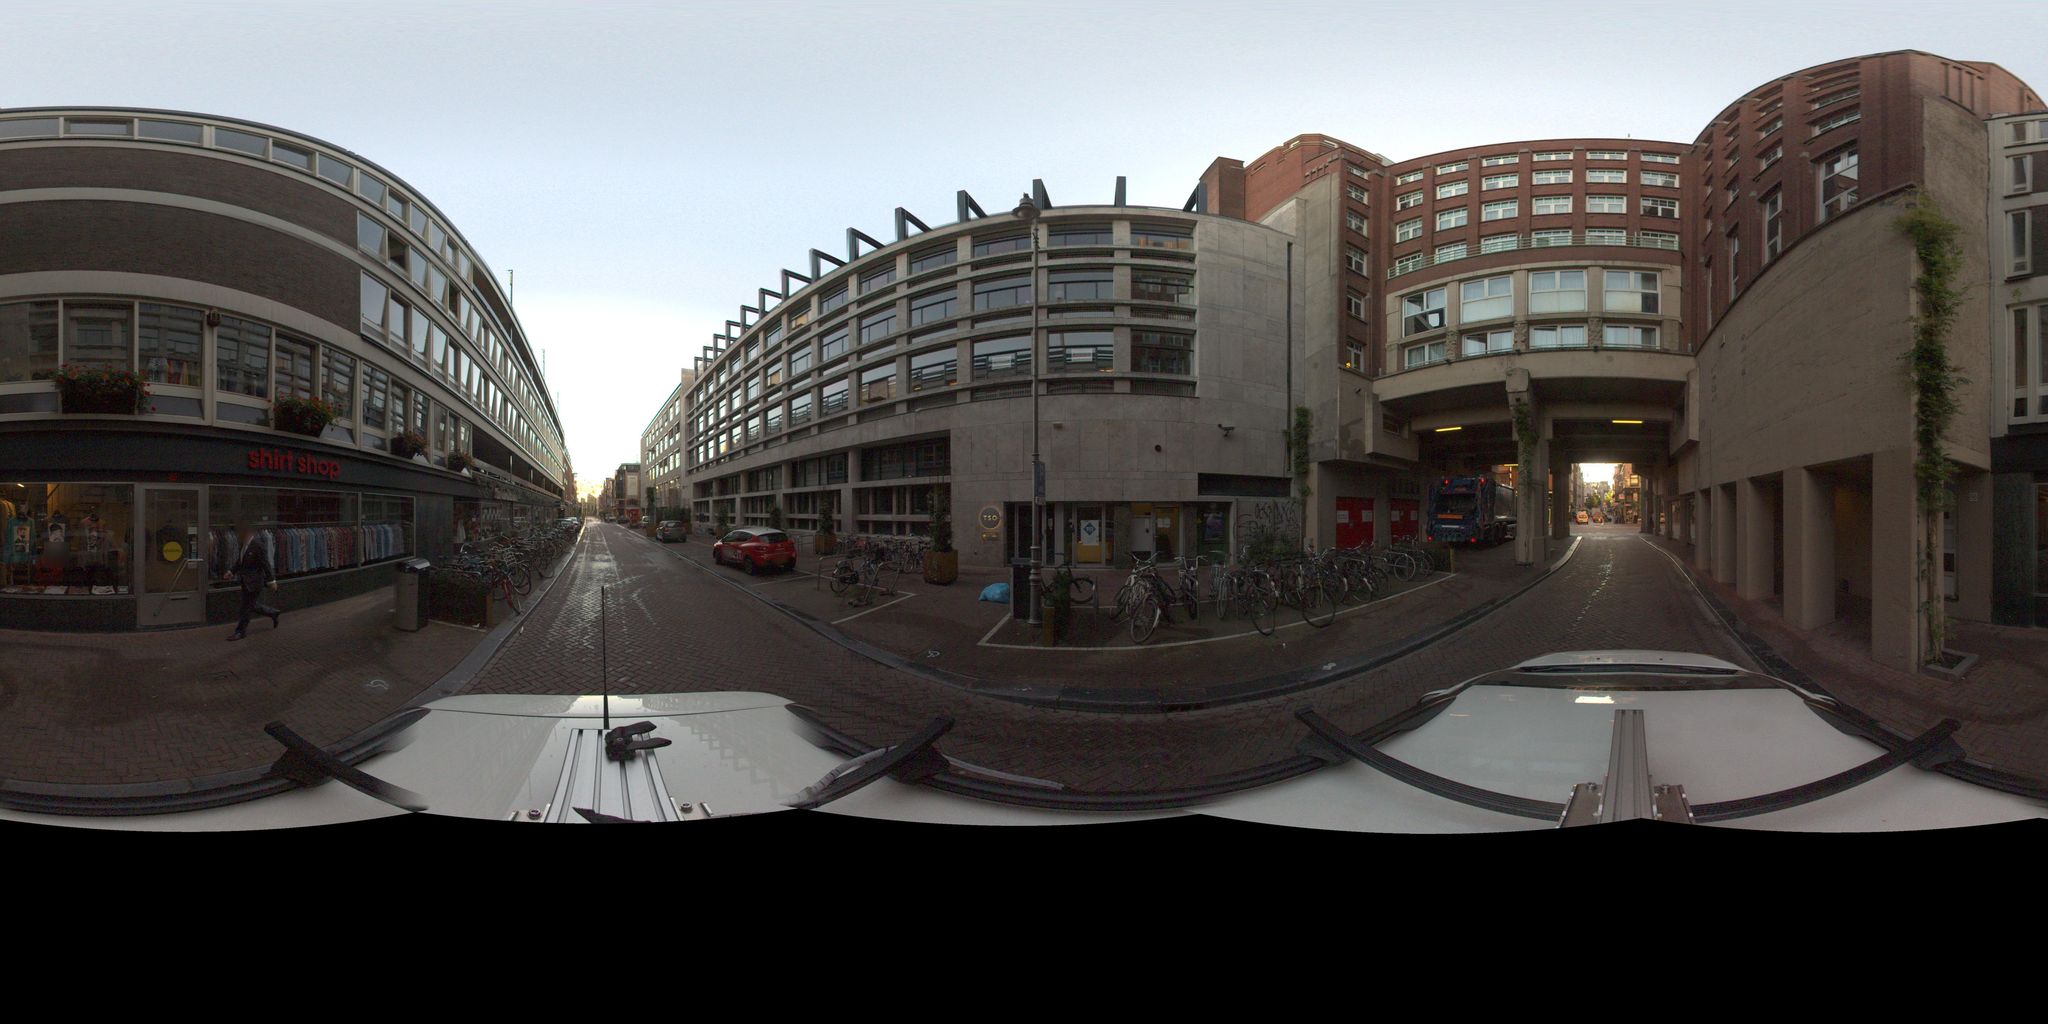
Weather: clear
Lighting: day
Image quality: good
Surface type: cycling surface
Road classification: unclassified, residential, pedestrian
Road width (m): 3.5, 4.5
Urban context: urban centre
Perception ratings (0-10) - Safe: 3.9, Lively: 9.43, Beautiful: 3.54, Boring: 3.09, Depressing: 4.05, Wealthy: 4.51